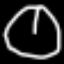
Label: clock